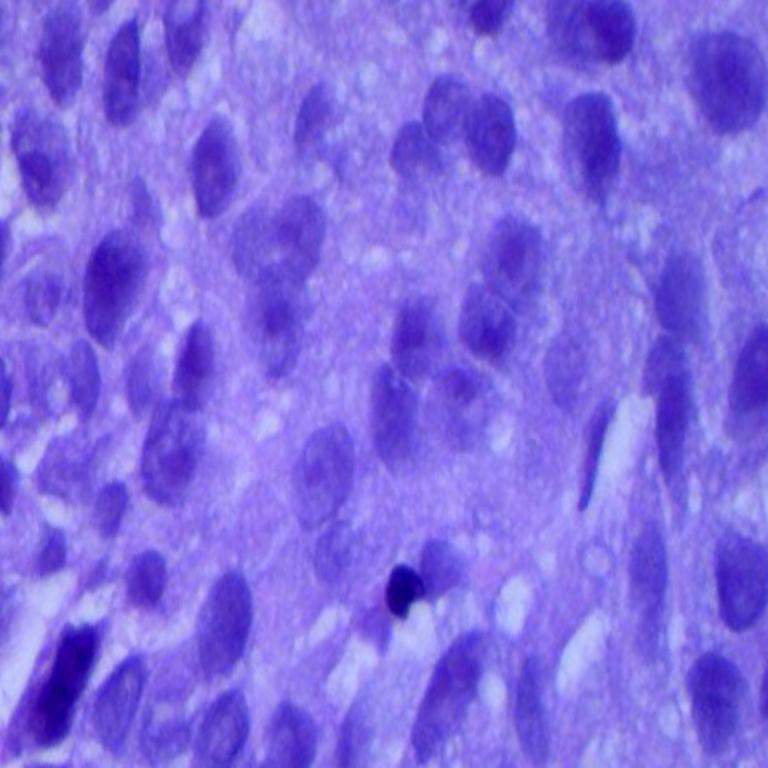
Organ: lung
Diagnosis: squamous carcinomas